Question:
I've created a class Tela which is basically is my Screen and I'm trying to display the webcam video on a Tkinter GUI. My webcam LED is on but the label "painel" where I want do show my video is grey. Can someone tell me what's wrong with my code. I appreciate.
'''
class Tela:
def __init__(self, janela):
self.janela = janela
self.janela.title("Reconhecimento Facial")
self.janela.config(background="#FFFFFF")
# Open camera
self.cam = cv2.VideoCapture(0)
self.detector = dlib.get_frontal_face_detector()
self.quadro = tkinter.Frame(janela, width=600, height=500)
self.quadro.grid(row=0, column=0, padx=10, pady=2, rowspan=3)
self.painel = tkinter.Label(self.quadro)
self.quadro.grid(row=0, column=0, rowspan=3)
# Methods for screen update
self.delay = 15
self.update()
self.janela.mainloop()
def update(self):
# Get frame
ret, frame = self.cam.read()
faces, confianca, idx = self.detector.run(frame)
for i, face in enumerate(faces):
e, t, d, b = (int(face.left()), int(face.top()), int(face.right()), int(face.bottom()))
cv2.rectangle(frame, (e, t), (d, b), (0, 255, 255), 2)
cv2image = cv2.cvtColor(self.frame, cv2.COLOR_BGR2RGBA)
image = Image.fromarray(cv2image)
imgtk = ImageTk.PhotoImage(image=image)
self.painel.imgtk = imgtk
self.painel.configure(image=imgtk)
self.janela.after(self.delay, self.update)
# Creates the window
Tela(tkinter.Tk())
'''
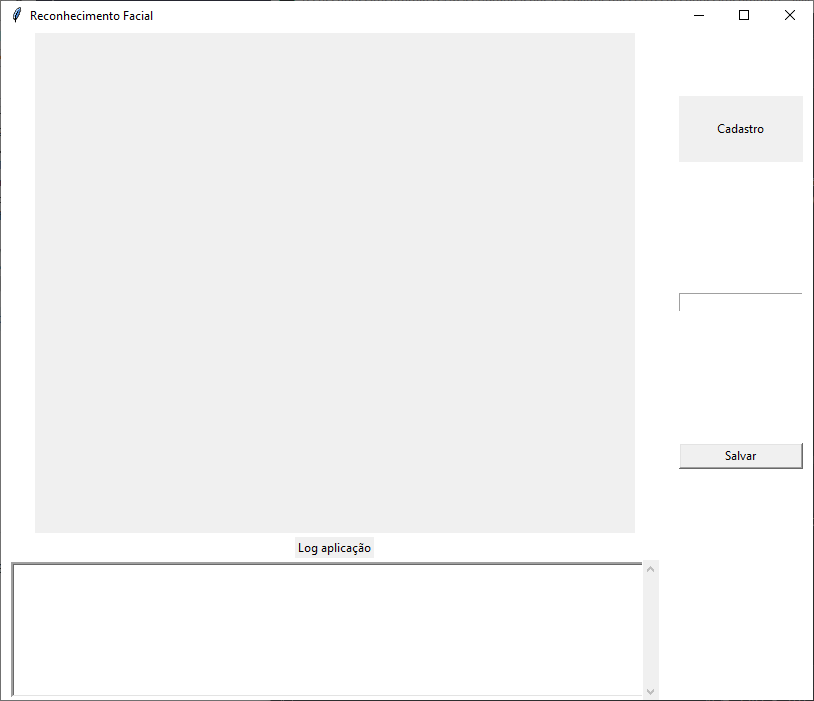
Answer: Mistake is in second line
'''
self.painel = tkinter.Label(self.quadro)
self.quadro.grid(row=0, column=0, rowspan=3)
'''
You created 'Label' but you don't put it in window - it has to be 'self.painel.grid' instead of 'self.quadro.grid'
'''
self.painel = tkinter.Label(self.quadro)
self.painel.grid(row=0, column=0, rowspan=3)
'''